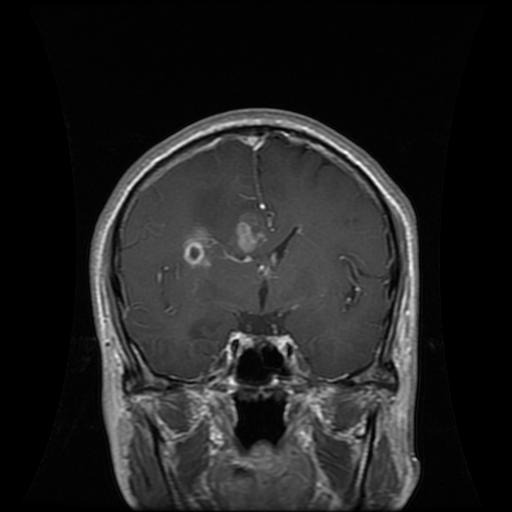
Label: glioma